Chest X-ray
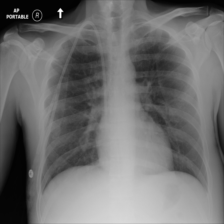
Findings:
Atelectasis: negative
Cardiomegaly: negative
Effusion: positive
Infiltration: negative
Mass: negative
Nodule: negative
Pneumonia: negative
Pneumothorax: negative
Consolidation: negative
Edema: positive
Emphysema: negative
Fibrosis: negative
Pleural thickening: negative
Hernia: negative